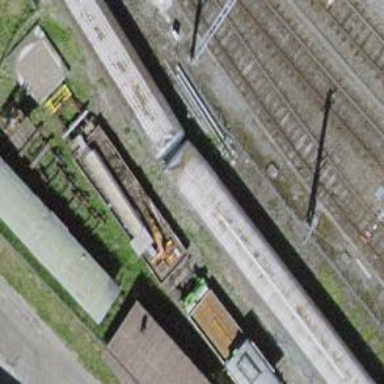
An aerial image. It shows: Preserved railway yard.